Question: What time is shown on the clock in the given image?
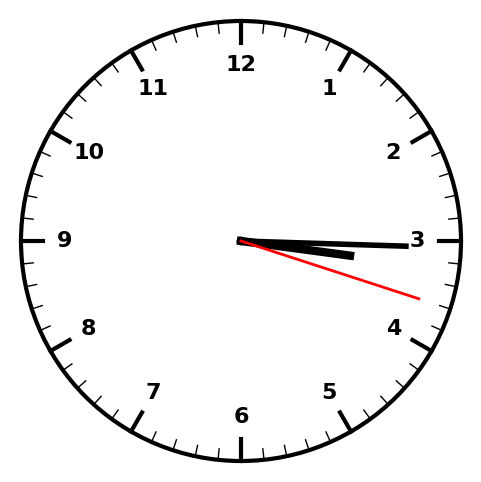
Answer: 03:15:18